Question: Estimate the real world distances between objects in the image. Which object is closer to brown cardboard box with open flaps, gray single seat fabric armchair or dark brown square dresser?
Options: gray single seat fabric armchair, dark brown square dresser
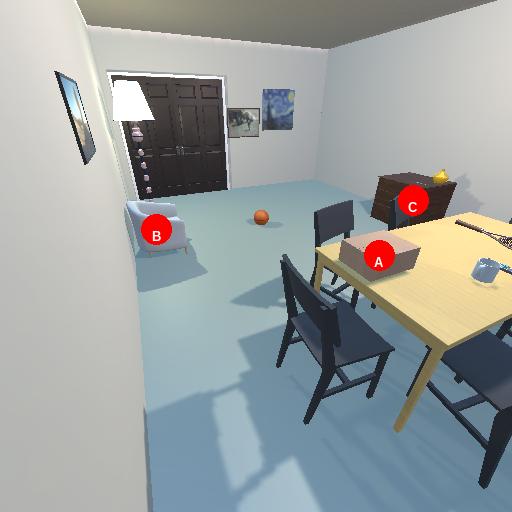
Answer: gray single seat fabric armchair